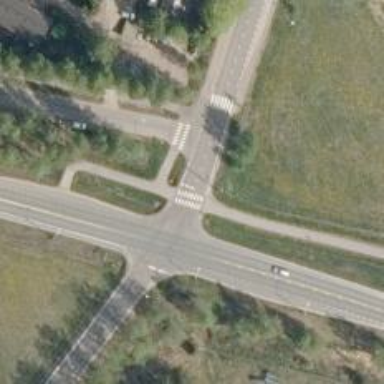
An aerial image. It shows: Stop road.